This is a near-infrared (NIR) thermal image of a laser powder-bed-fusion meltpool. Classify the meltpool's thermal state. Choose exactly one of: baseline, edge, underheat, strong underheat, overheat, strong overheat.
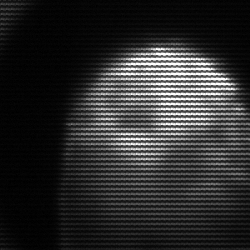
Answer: edge